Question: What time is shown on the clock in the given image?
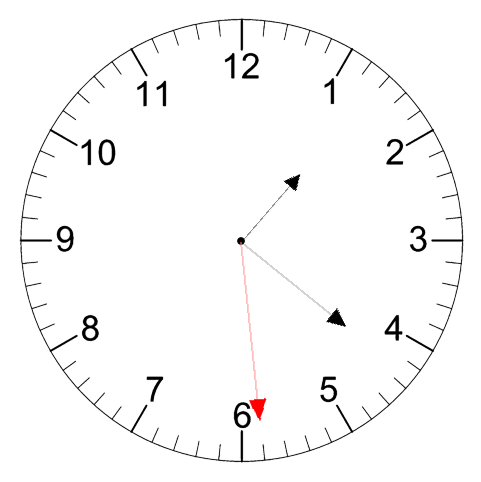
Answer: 01:21:29